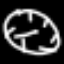
Label: clock